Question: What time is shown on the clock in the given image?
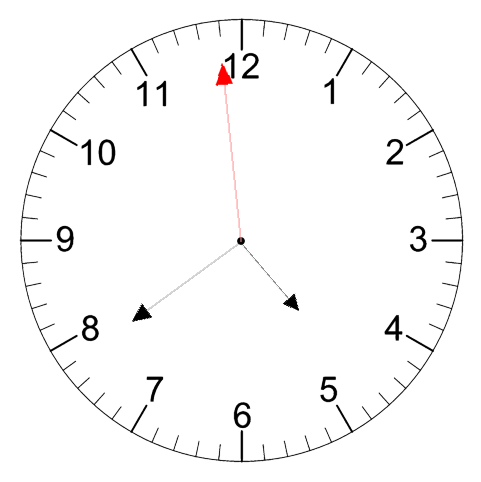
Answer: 04:38:59